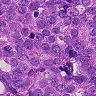
Metastatic tissue present: yes